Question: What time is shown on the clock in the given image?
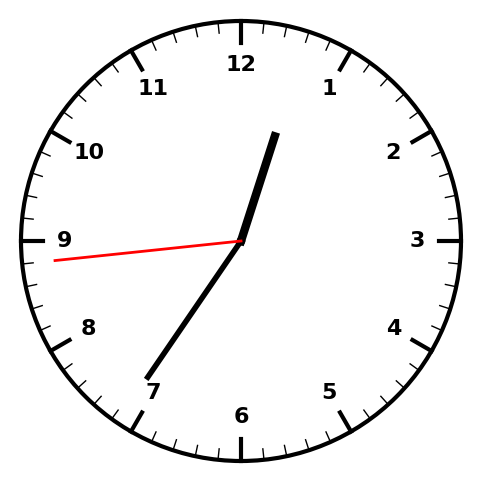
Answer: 12:35:44